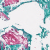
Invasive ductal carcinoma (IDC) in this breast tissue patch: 0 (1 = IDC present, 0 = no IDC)